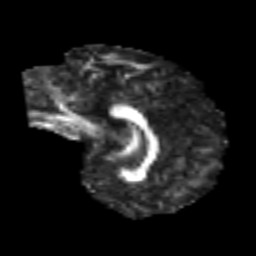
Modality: FA
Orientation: sagittal
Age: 23
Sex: male
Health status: healthy